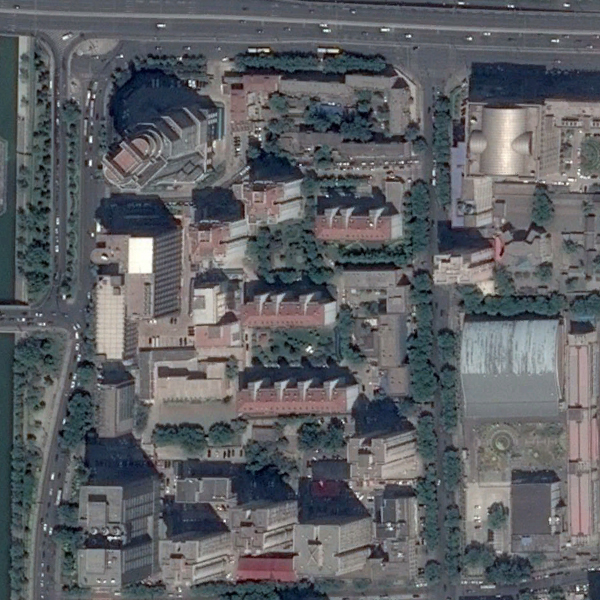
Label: Commercial